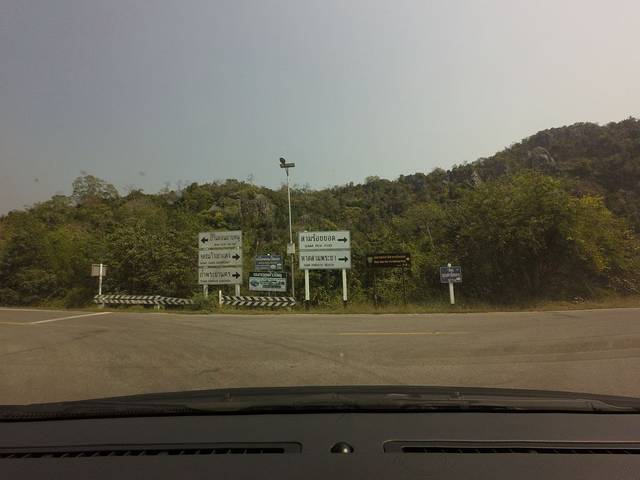
Region: Thailand
Coordinates: 12.125, 99.95